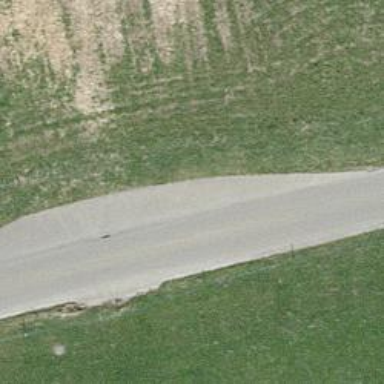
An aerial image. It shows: Passing place on the road.